Field crop: tomato
Growth stage: 1
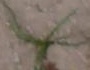
Species: cyperus